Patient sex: M
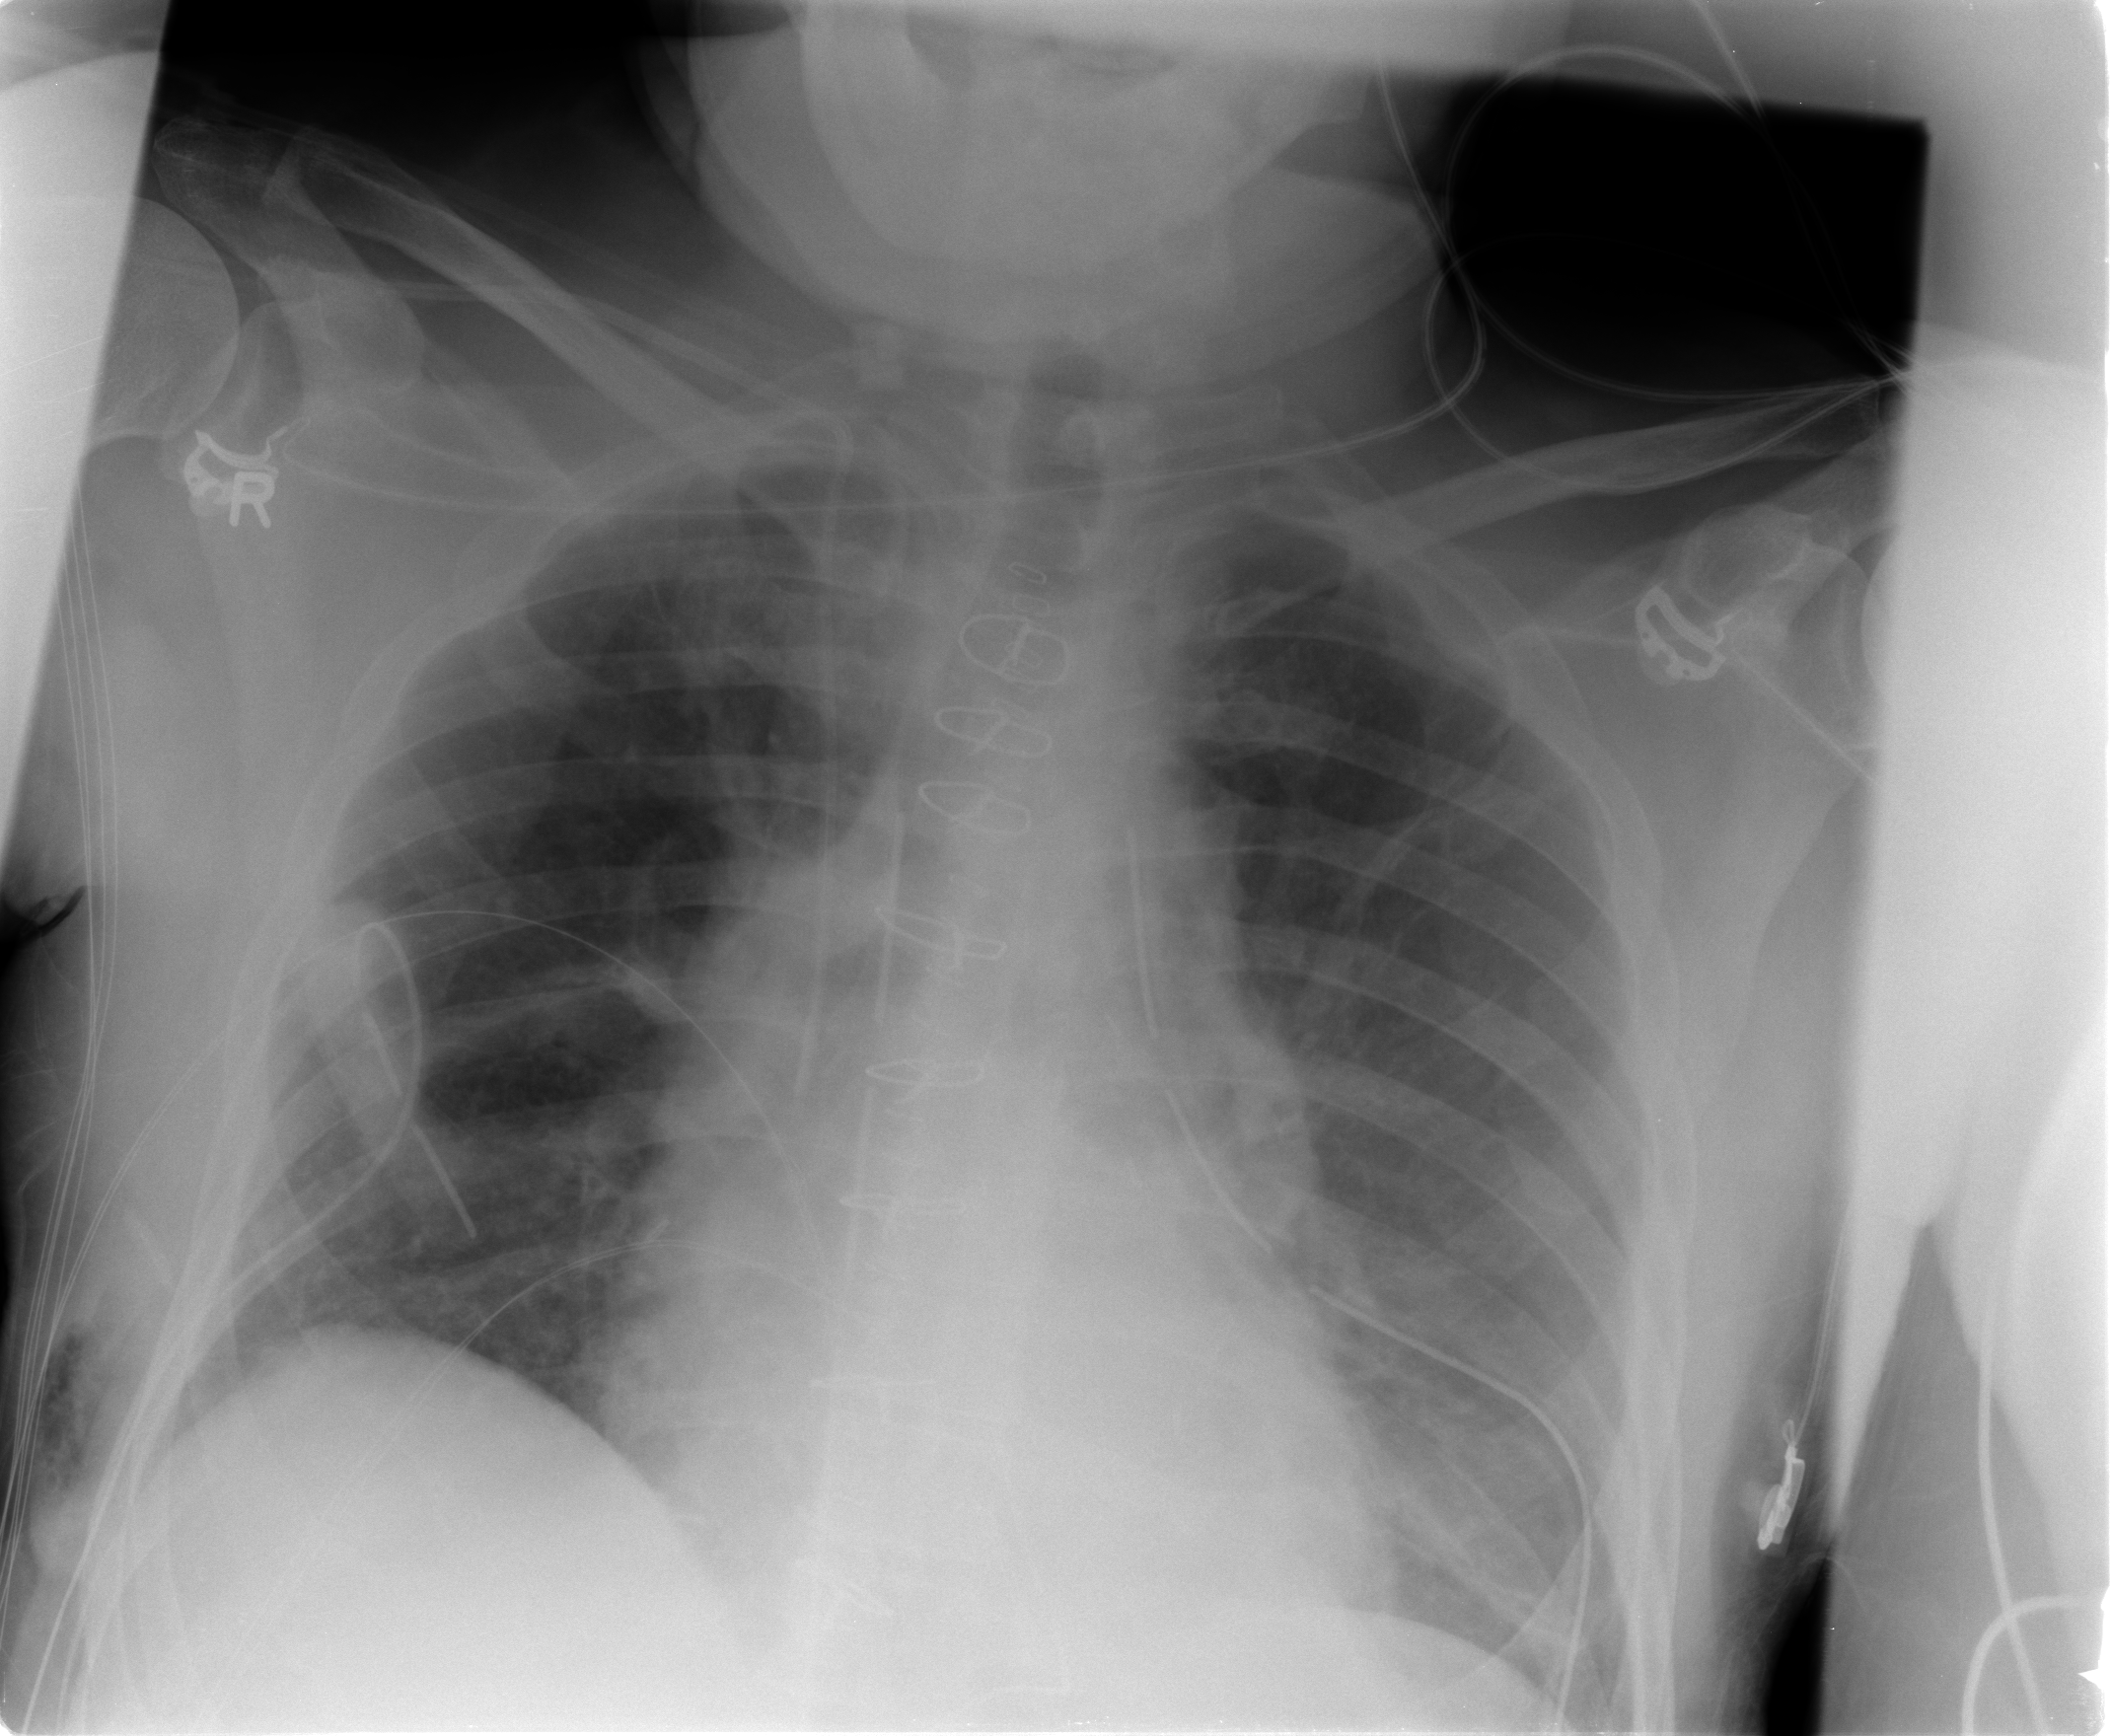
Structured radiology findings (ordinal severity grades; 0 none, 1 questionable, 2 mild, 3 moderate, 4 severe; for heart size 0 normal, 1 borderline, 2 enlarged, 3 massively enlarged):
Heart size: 0
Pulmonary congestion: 2
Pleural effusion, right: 0
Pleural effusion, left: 2
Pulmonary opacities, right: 0
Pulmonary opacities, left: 0
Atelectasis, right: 0
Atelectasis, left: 2